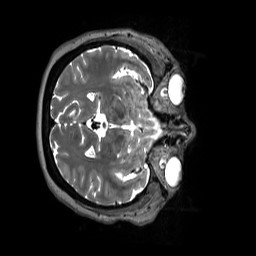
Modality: T2w
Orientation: axial
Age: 63
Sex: female
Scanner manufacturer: siemens
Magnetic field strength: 3 T
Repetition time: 3.2 s
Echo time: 0.412 s